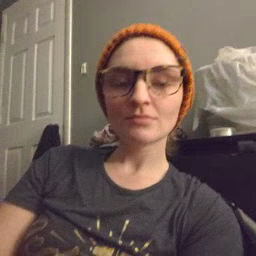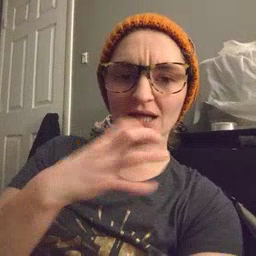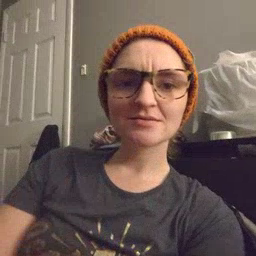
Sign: hot